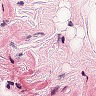
Metastatic tissue present: no